Question: i wish that on button click it will switch screen in story board and also trigger function. But the problem is if the button have segue and function only the segue triggered but the function don't, if i remove the segue the function work OK. Here is my print screen for better understanding, on the right you can see function and action triggers.
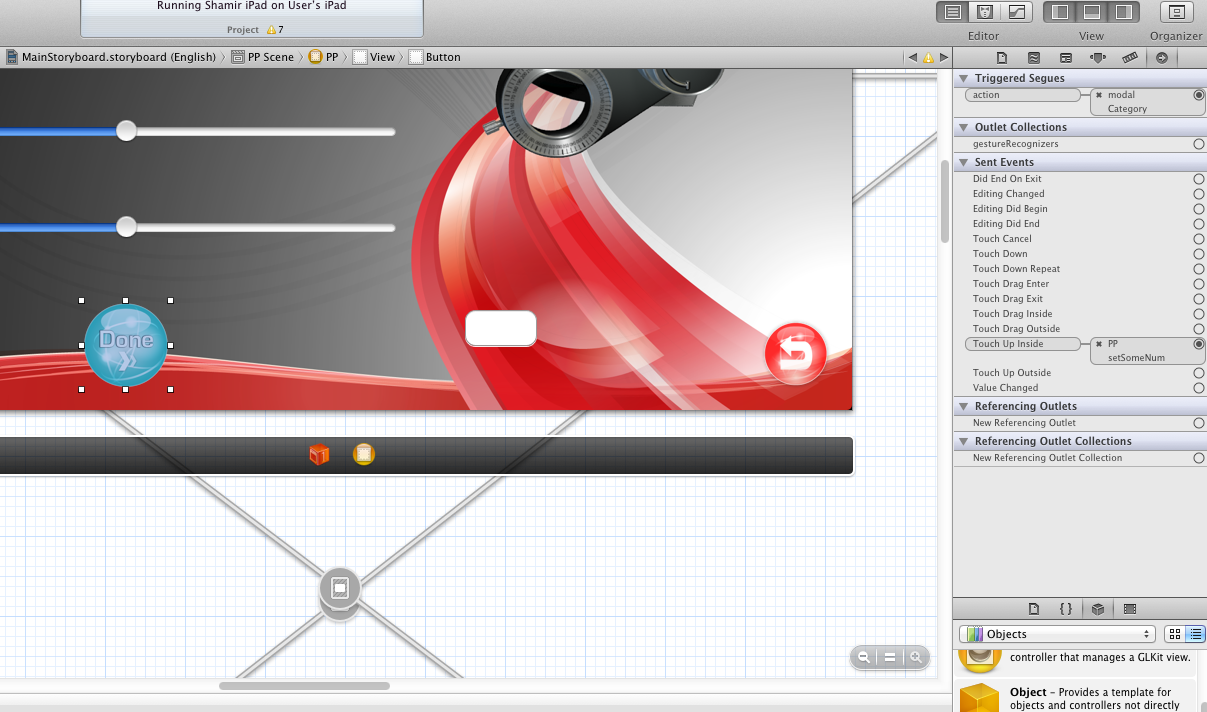
Answer: Simply call your function from 'prepareForSegue:'.